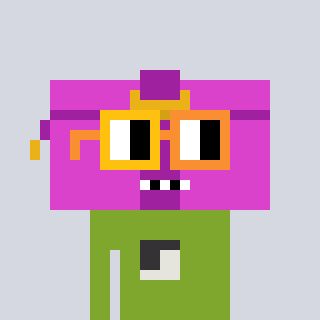
a pixel art character with square yellow and orange glasses, a clutch-shaped head and a slimegreen-colored body on a cool background